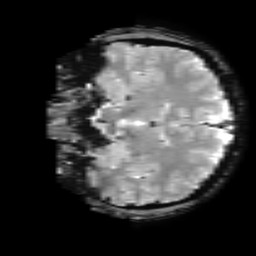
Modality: T2starw
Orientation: coronal
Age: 26
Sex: male
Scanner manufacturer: ge
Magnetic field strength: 3 T
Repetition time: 0.65 s
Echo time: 0.02 s